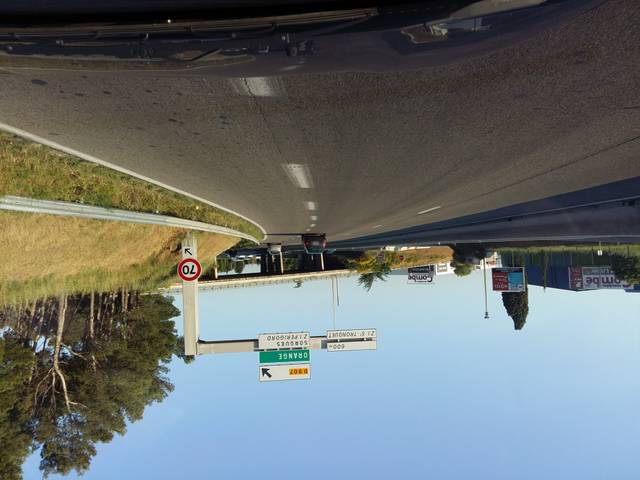
Region: France
Coordinates: 43.972, 4.857